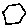
Label: hexagon